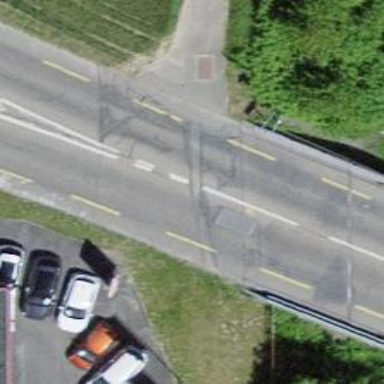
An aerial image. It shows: Secondary road with dedicated cycle lane.